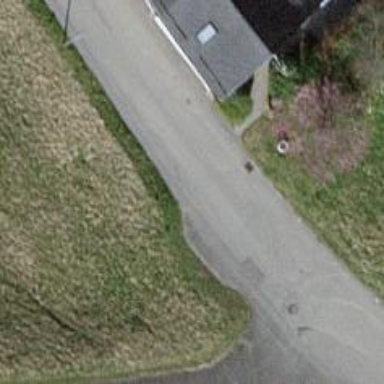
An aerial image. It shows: Well-maintained asphalt residential road with high-grade tracktype.